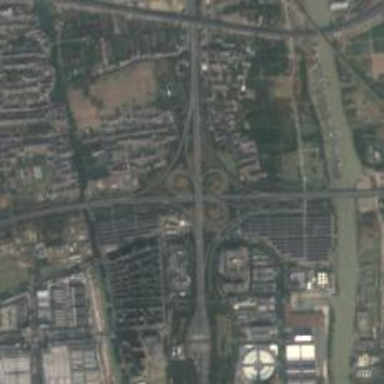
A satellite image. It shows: Motorway junction.